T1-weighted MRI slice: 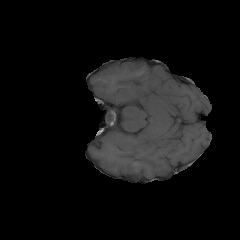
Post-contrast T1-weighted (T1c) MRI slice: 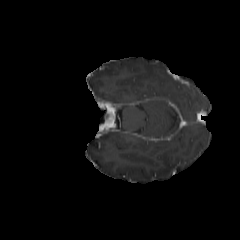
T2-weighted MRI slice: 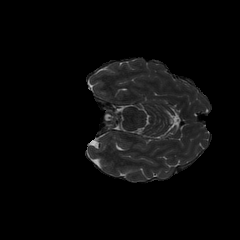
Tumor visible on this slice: no